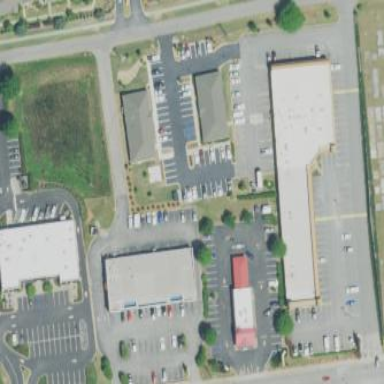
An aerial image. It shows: Retail area.